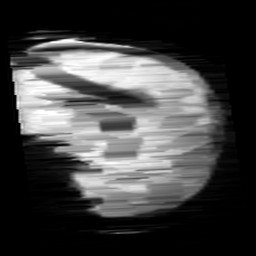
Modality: minIP
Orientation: sagittal
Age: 10
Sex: male
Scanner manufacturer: siemens
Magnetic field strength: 3 T
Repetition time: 0.027 s
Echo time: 0.02 s